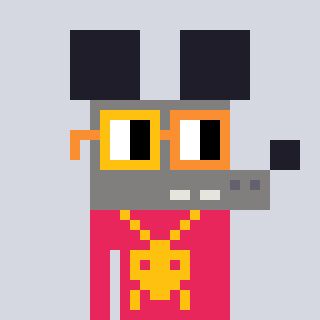
a pixel art character with square yellow and orange glasses, a mouse-shaped head and a redpinkish-colored body on a cool background